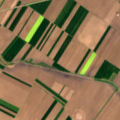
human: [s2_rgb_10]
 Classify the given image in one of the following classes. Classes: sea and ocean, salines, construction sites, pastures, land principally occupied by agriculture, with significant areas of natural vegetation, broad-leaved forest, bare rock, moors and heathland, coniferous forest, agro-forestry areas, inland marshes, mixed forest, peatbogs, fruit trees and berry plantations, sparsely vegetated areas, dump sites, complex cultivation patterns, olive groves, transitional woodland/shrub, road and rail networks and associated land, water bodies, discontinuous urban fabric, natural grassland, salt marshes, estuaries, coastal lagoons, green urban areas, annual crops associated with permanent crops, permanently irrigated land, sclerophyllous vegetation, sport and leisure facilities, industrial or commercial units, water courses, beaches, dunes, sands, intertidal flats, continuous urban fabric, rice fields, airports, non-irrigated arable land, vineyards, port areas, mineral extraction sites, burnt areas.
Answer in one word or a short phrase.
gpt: non-irrigated arable land